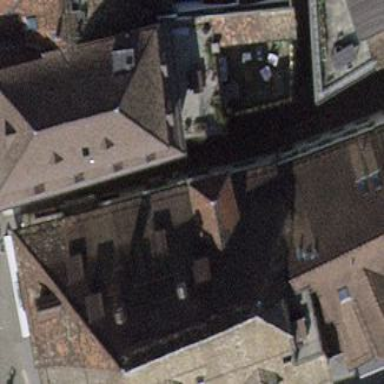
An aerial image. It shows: Building with hipped roof made of roof tiles.